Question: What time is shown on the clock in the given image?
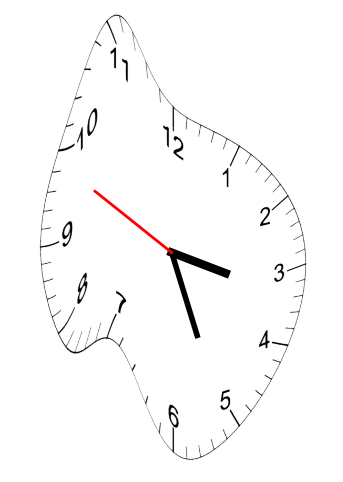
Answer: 03:25:49